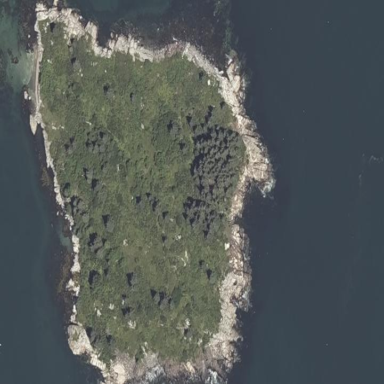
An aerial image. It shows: Islet along the coastline.